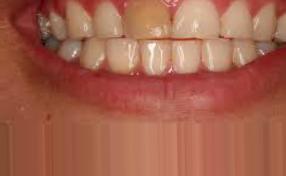
Condition: Tooth Discoloration